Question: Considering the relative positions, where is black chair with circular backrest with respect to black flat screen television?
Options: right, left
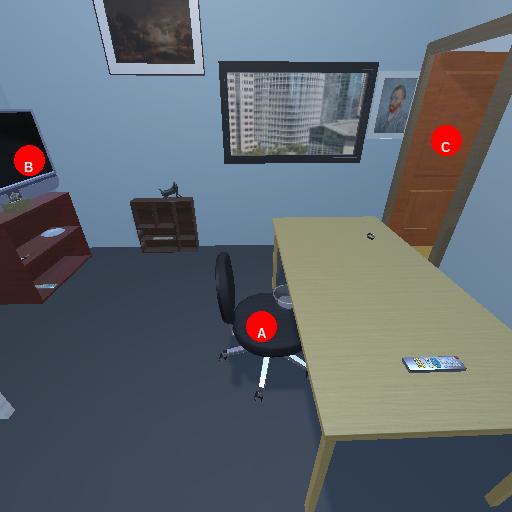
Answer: right